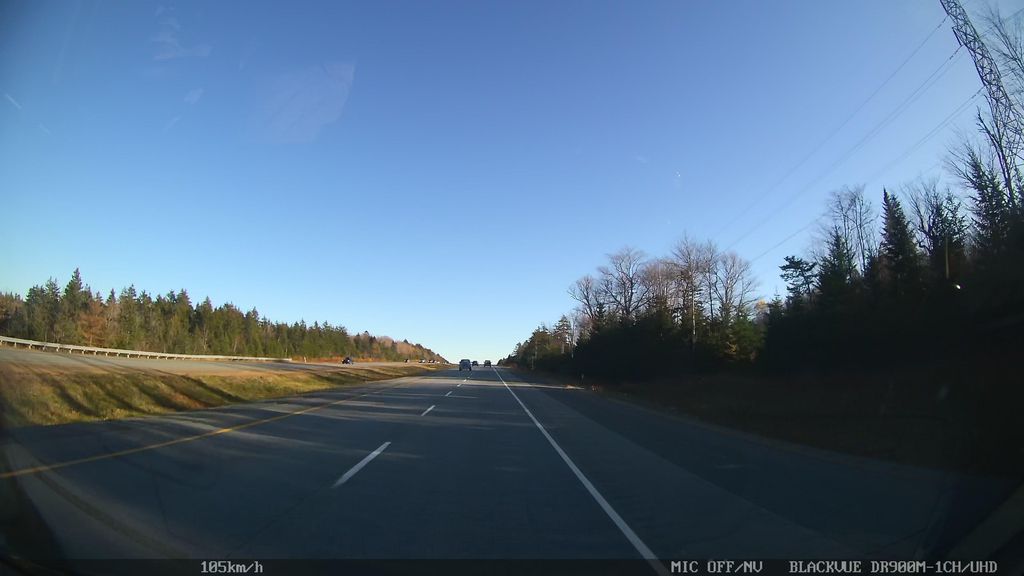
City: halifax